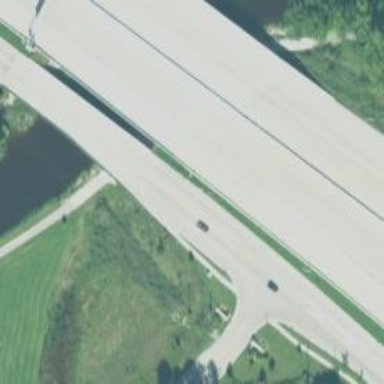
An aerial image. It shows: Bridge over motorway_link.